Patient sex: F
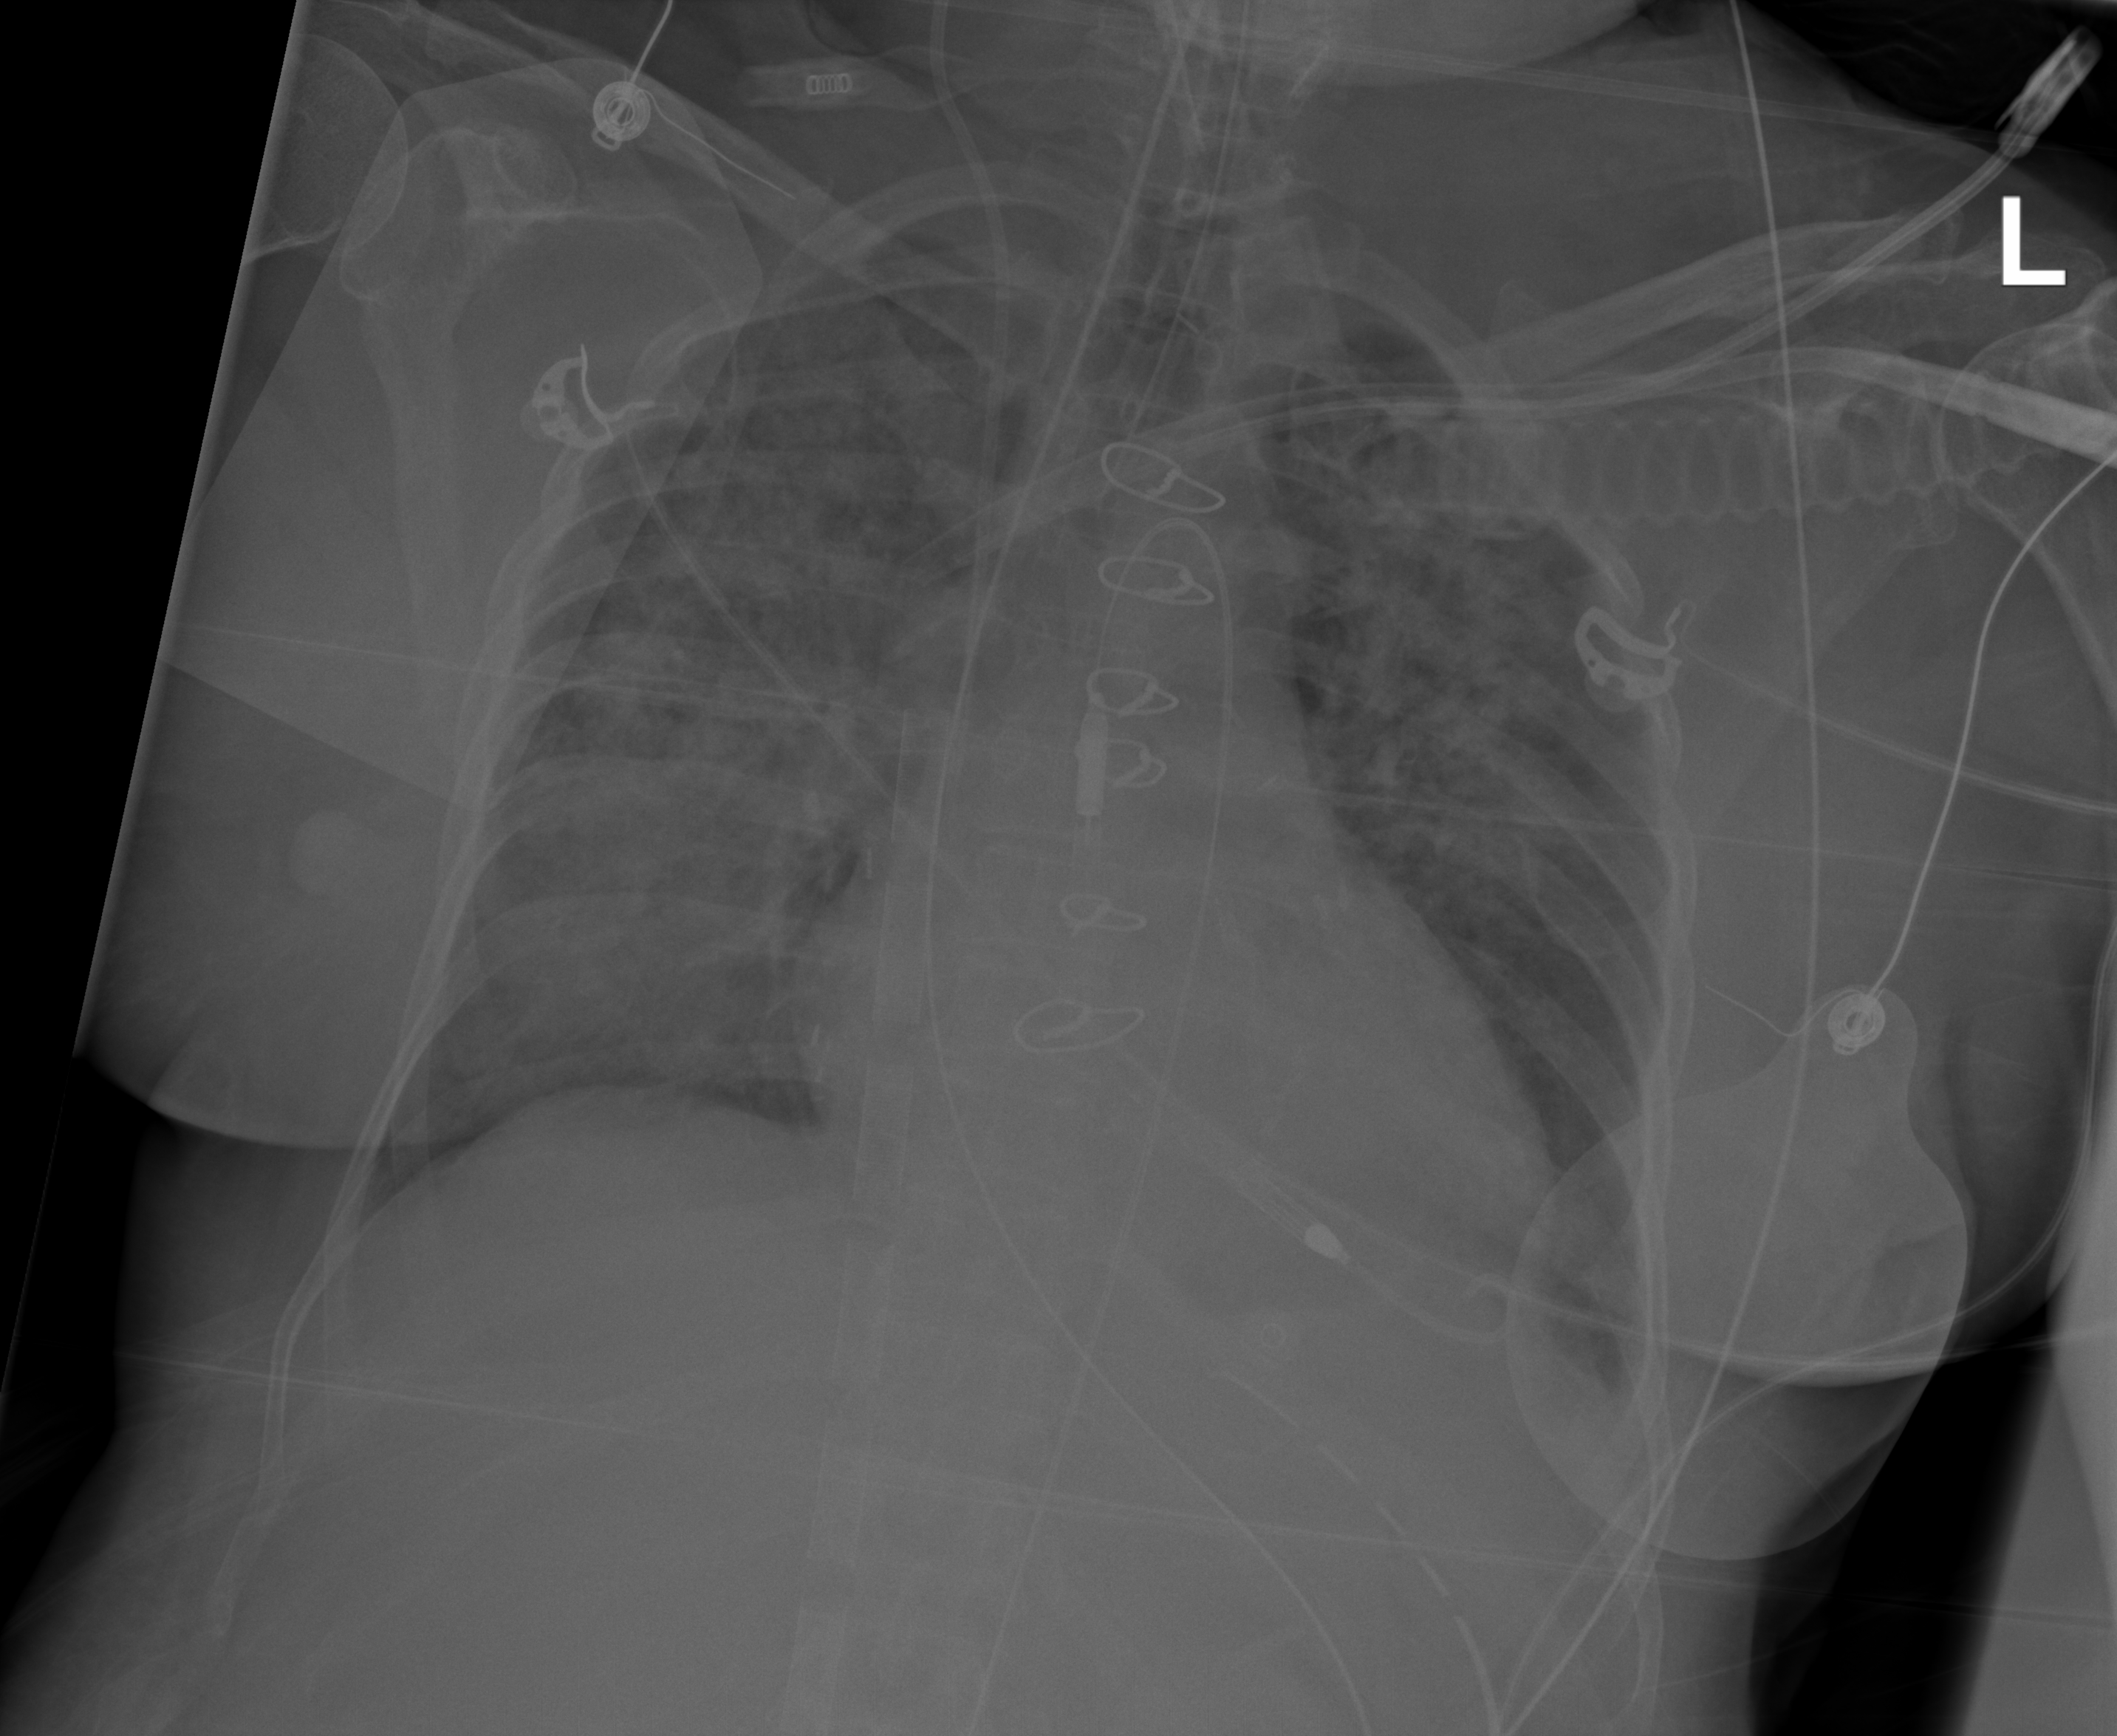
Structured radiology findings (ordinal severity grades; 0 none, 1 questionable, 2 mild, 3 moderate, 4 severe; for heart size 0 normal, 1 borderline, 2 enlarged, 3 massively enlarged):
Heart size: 2
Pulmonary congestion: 3
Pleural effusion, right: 0
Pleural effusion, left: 2
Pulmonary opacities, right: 4
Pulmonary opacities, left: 4
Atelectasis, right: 3
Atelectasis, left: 3